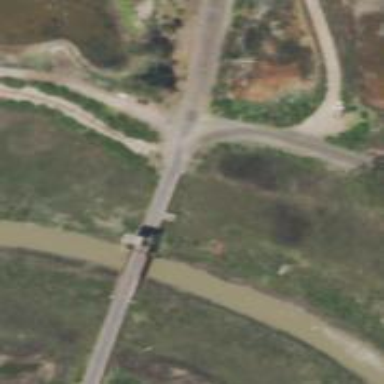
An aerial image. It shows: Movable railway bridge.